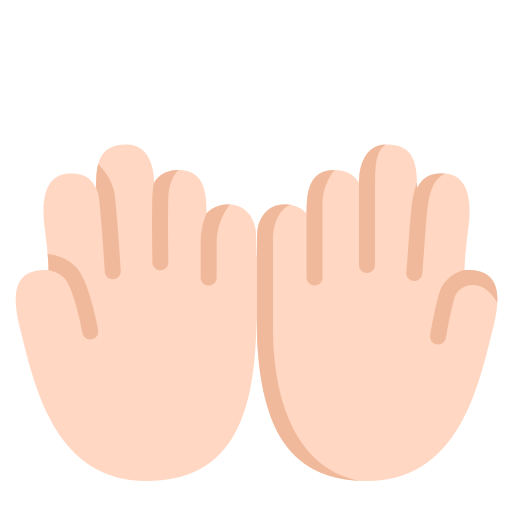
palms up together flat light